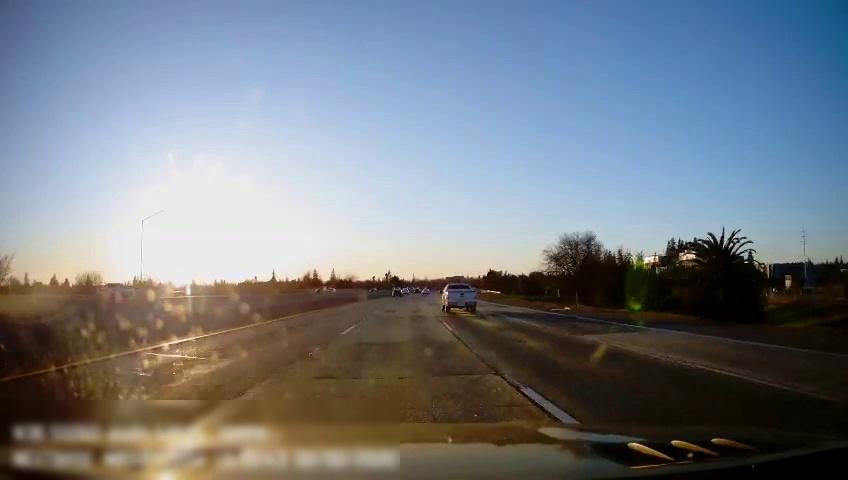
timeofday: Day
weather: Sunny
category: Drivable Space
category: Vehicles | Truck
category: Vehicles | Car
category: Vehicles | Car
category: Vehicles | Car
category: Vehicles | Truck
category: Vehicles | Car
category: Vehicles | SUV
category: Lanes | Alternate Lane
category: Lanes | Alternate Lane
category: Lanes | Current Lane
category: Lanes | Current Lane
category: Lanes | Alternate Lane